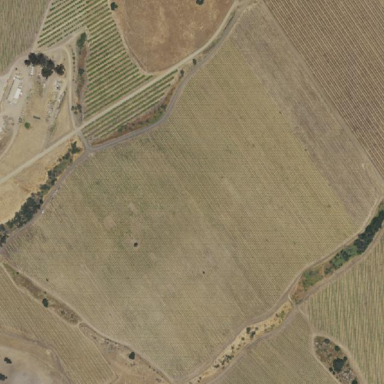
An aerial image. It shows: Vineyard where grapes are grown.